Question: I couldn't write a post test method for 'add_queue_item'
'''
namespace :api do
namespace :v1, defaults: {format: 'json'} do
resources :stores do
post 'add_queue_item' => 'stores#add_queue_item', :as => "add_queue_item"
end
end
end
'''
# Exception
'''
2) Api::V1::StoresController POST #create with valid params assigns a newly created api_v1 as @api_v1
Failure/Error: post :add_queue_item, params: {id:store.id}
ActionController::UrlGenerationError:
No route matches {:action=>"add_queue_item", :controller=>"api/v1/stores", :id=>71}
# ./spec/controllers/api/v1/stores_controller_spec.rb:89:in 'block (4 levels) in <top (required)>'
# -e:1:in '<main>'
'''
# rspec
'''
it "assigns a newly created api_v1 as @api_v1" do
store = Store.create! valid_attributes
valid_queue_item[:store_id] = store.id
# post :create
# post :add_queue_item
# post ":add_queue_item"
post :add_queue_item, params: {id:store.id, queue_item: valid_queue_item}
end
'''

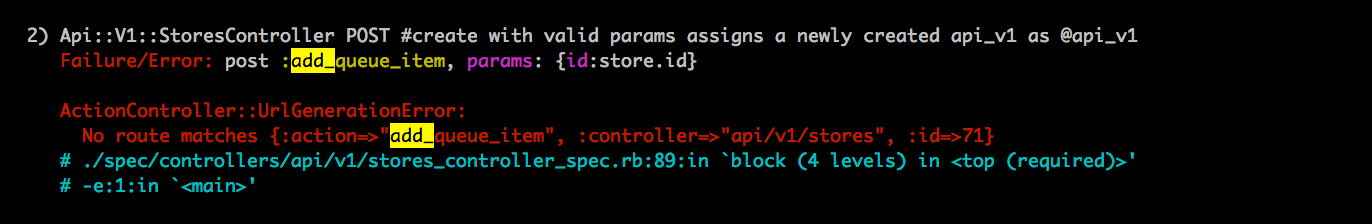
Answer: Possibly looks like due to the route being formed needs 'store_id'. You should pass 'store_id' as params. Details below
---
Your Route formed is
'''
api_v1_store_add_queue_item POST /api/v1/stores/:store_id/add_queue_item(.:format) api/v1/stores#add_queue_item {:format=>"json"}
'''
In your case this is the spec (mocked the data)
'''
it "assigns a newly created api_v1 as @api_v1" do
post :add_queue_item, params: {id: 1 , queue_item: { store_id: 3}}
end
'''
which gives error
'''
ActionController::UrlGenerationError:
No route matches {:action=>"add_queue_item", :controller=>"api/v1/stores", :id=>1, :queue_item=>{:store_id=>3}}
# ./spec/controllers/api/v1/stores_controller_spec.rb:7:in 'block (2 levels) in <top (required)>'
Finished in 0.10376 seconds (files took 0.92513 seconds to load)
1 example, 1 failure
'''
Passing 'store_id' as non nested params
'''
it "assigns a newly created api_v1 as @api_v1" do
post :add_queue_item, params: {id: 1 , store_id: 3}
end
'''
'''
Api::V1::StoresController
"do"
assigns a newly created api_v1 as @api_v1
Finished in 0.12028 seconds (files took 1.14 seconds to load)
1 example, 0 failures
'''